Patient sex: M
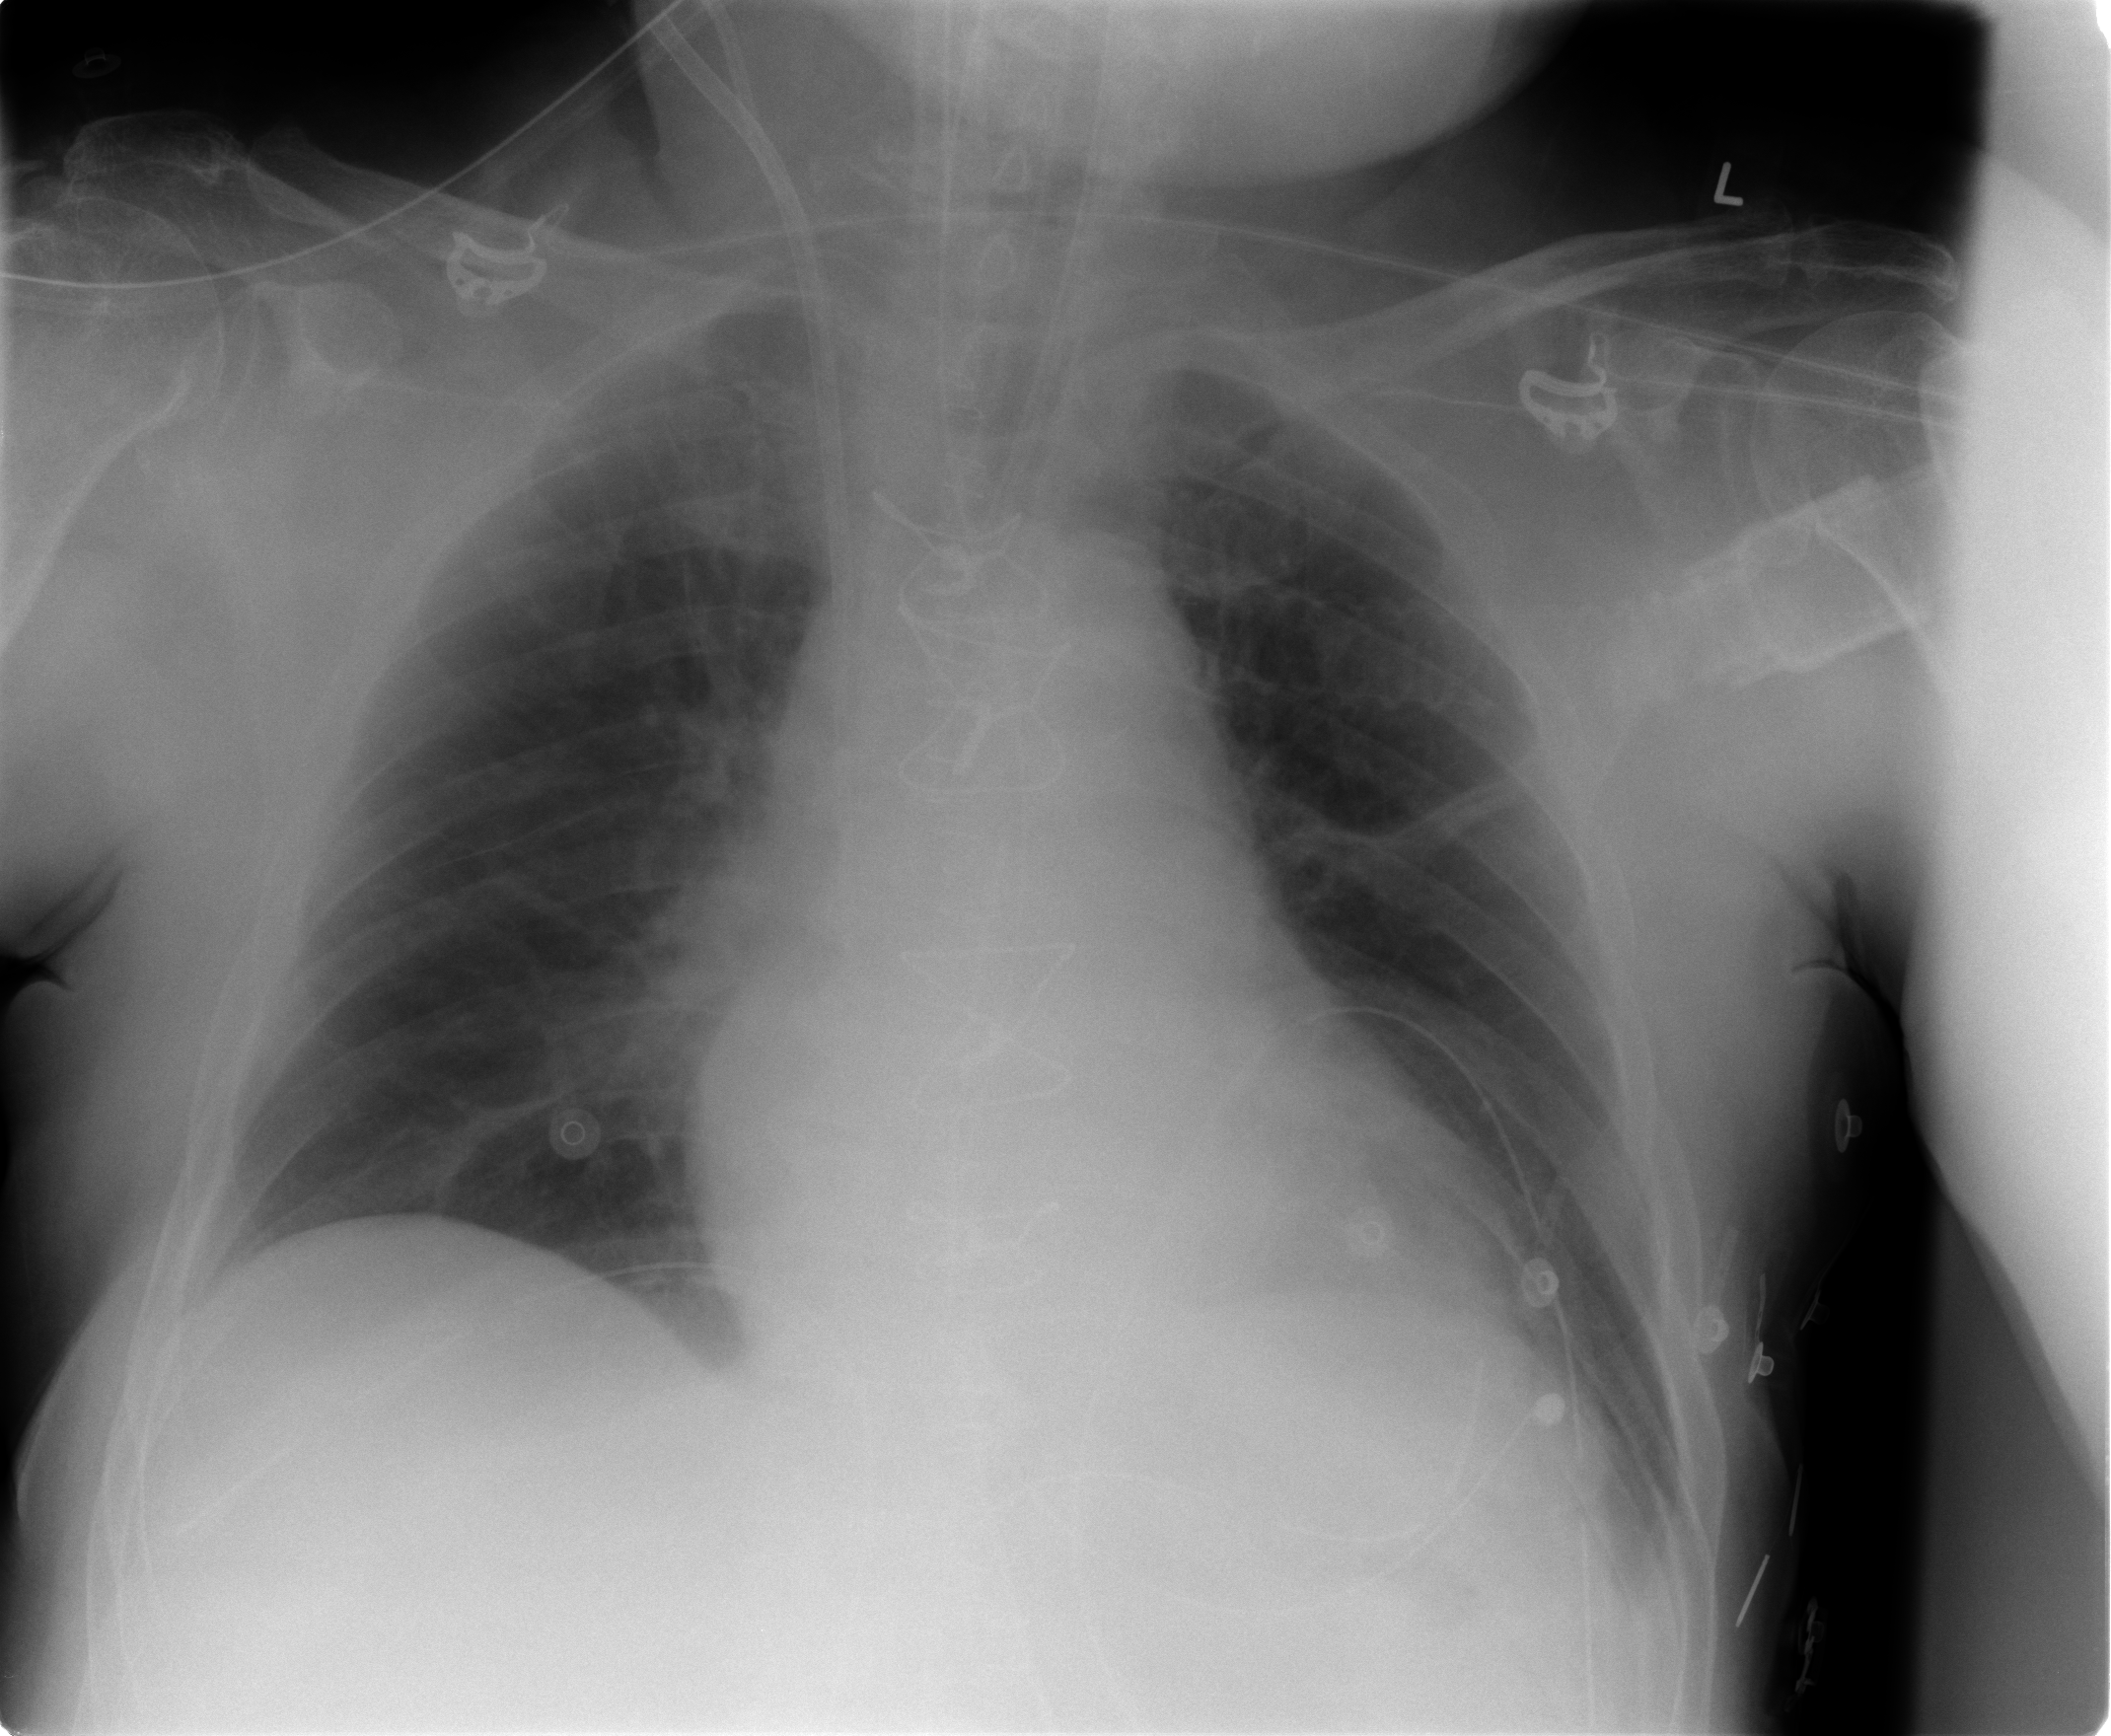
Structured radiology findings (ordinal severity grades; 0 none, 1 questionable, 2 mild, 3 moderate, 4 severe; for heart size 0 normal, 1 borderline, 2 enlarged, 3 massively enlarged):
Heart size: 0
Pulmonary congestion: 2
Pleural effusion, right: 0
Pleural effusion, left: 2
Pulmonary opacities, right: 0
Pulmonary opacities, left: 0
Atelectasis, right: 0
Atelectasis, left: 0